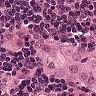
Metastatic tissue present: yes